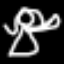
Label: angel